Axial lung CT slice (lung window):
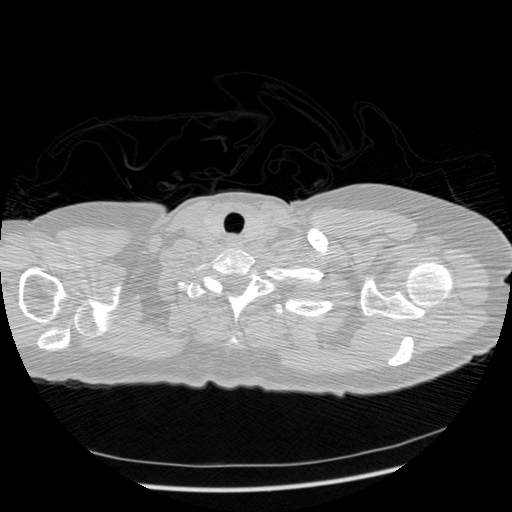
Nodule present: no